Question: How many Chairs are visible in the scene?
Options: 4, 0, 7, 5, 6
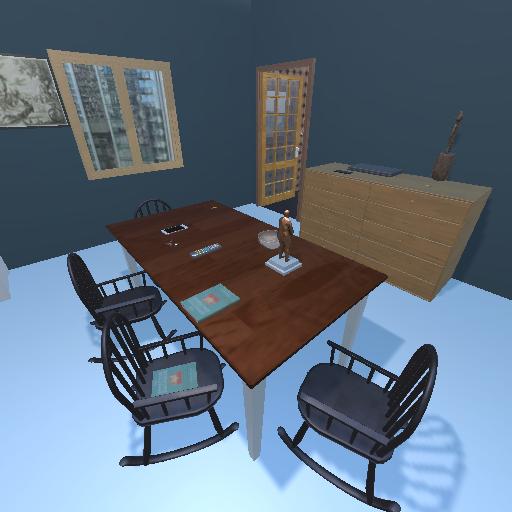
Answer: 4